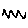
Label: zigzag